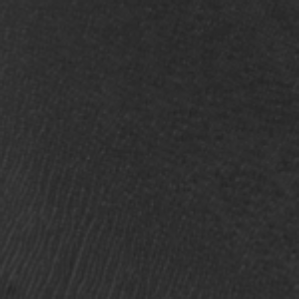
Label: frost